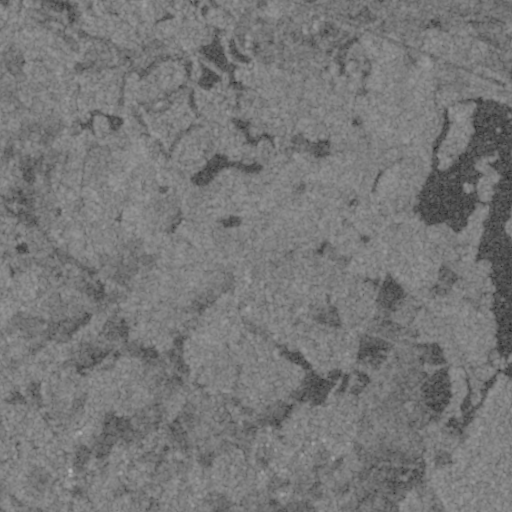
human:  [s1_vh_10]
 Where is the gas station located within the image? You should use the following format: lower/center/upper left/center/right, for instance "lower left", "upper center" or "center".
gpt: The gas station is located in the lower left of the image.
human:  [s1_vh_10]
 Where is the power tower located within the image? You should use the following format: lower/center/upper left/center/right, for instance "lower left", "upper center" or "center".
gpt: The power tower is located in the right of the image.
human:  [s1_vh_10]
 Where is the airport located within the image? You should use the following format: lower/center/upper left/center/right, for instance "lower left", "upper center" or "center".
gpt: There is no airport in the image.

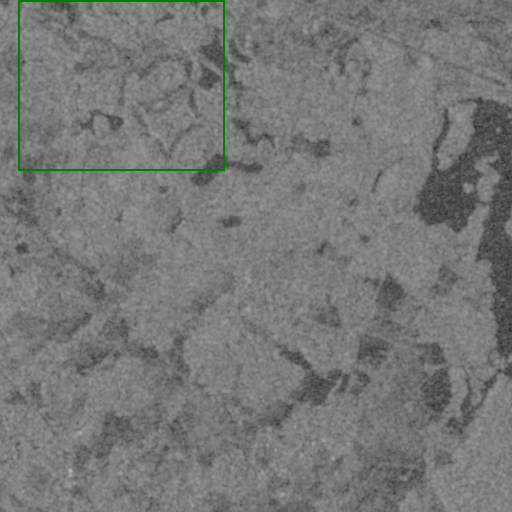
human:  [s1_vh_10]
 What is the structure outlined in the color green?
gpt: The structure outlined in green is a park.
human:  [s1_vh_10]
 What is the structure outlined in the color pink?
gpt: There is no pink outline.